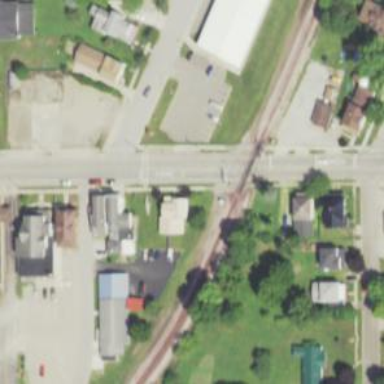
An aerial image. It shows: Level crossing with lights and barriers.